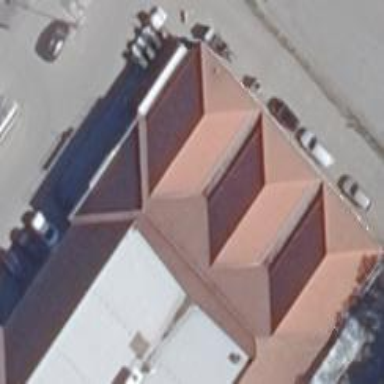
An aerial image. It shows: Bakery.